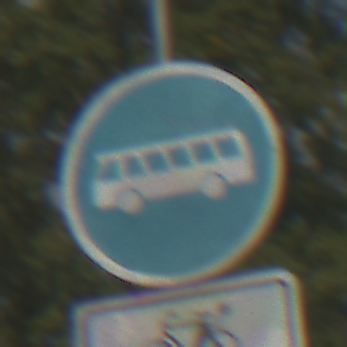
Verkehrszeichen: Busssonderstreifen
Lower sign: EinspurigeFahrzeugeFrei6
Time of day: MorningAfternoon
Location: Outdoor (Suburban)
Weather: PartlyCloudy
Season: NotSpecified
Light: Natural